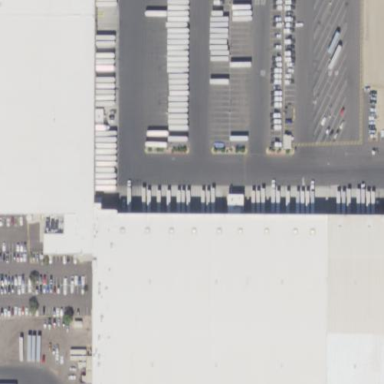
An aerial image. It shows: Warehouse building.